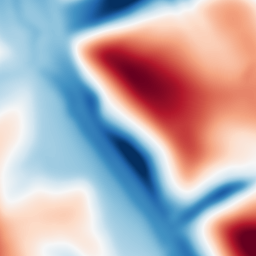
Category: multiscale
Decomposition family: dog
Decomposition parameters: sigma_low: 5
sigma_high: 50
Upsampling method: cubic_catmull_rom
Upsampling parameters: scale: 8
Upsampling scale: 8